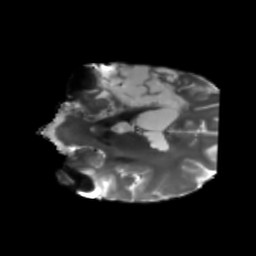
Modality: T2w
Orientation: coronal
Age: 40
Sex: male
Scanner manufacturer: siemens
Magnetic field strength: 3 T
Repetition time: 5.25 s
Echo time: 0.08 s